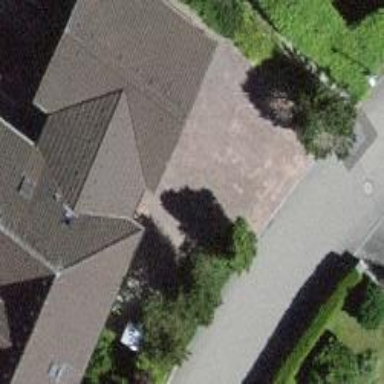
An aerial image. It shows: Garage building.